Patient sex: M
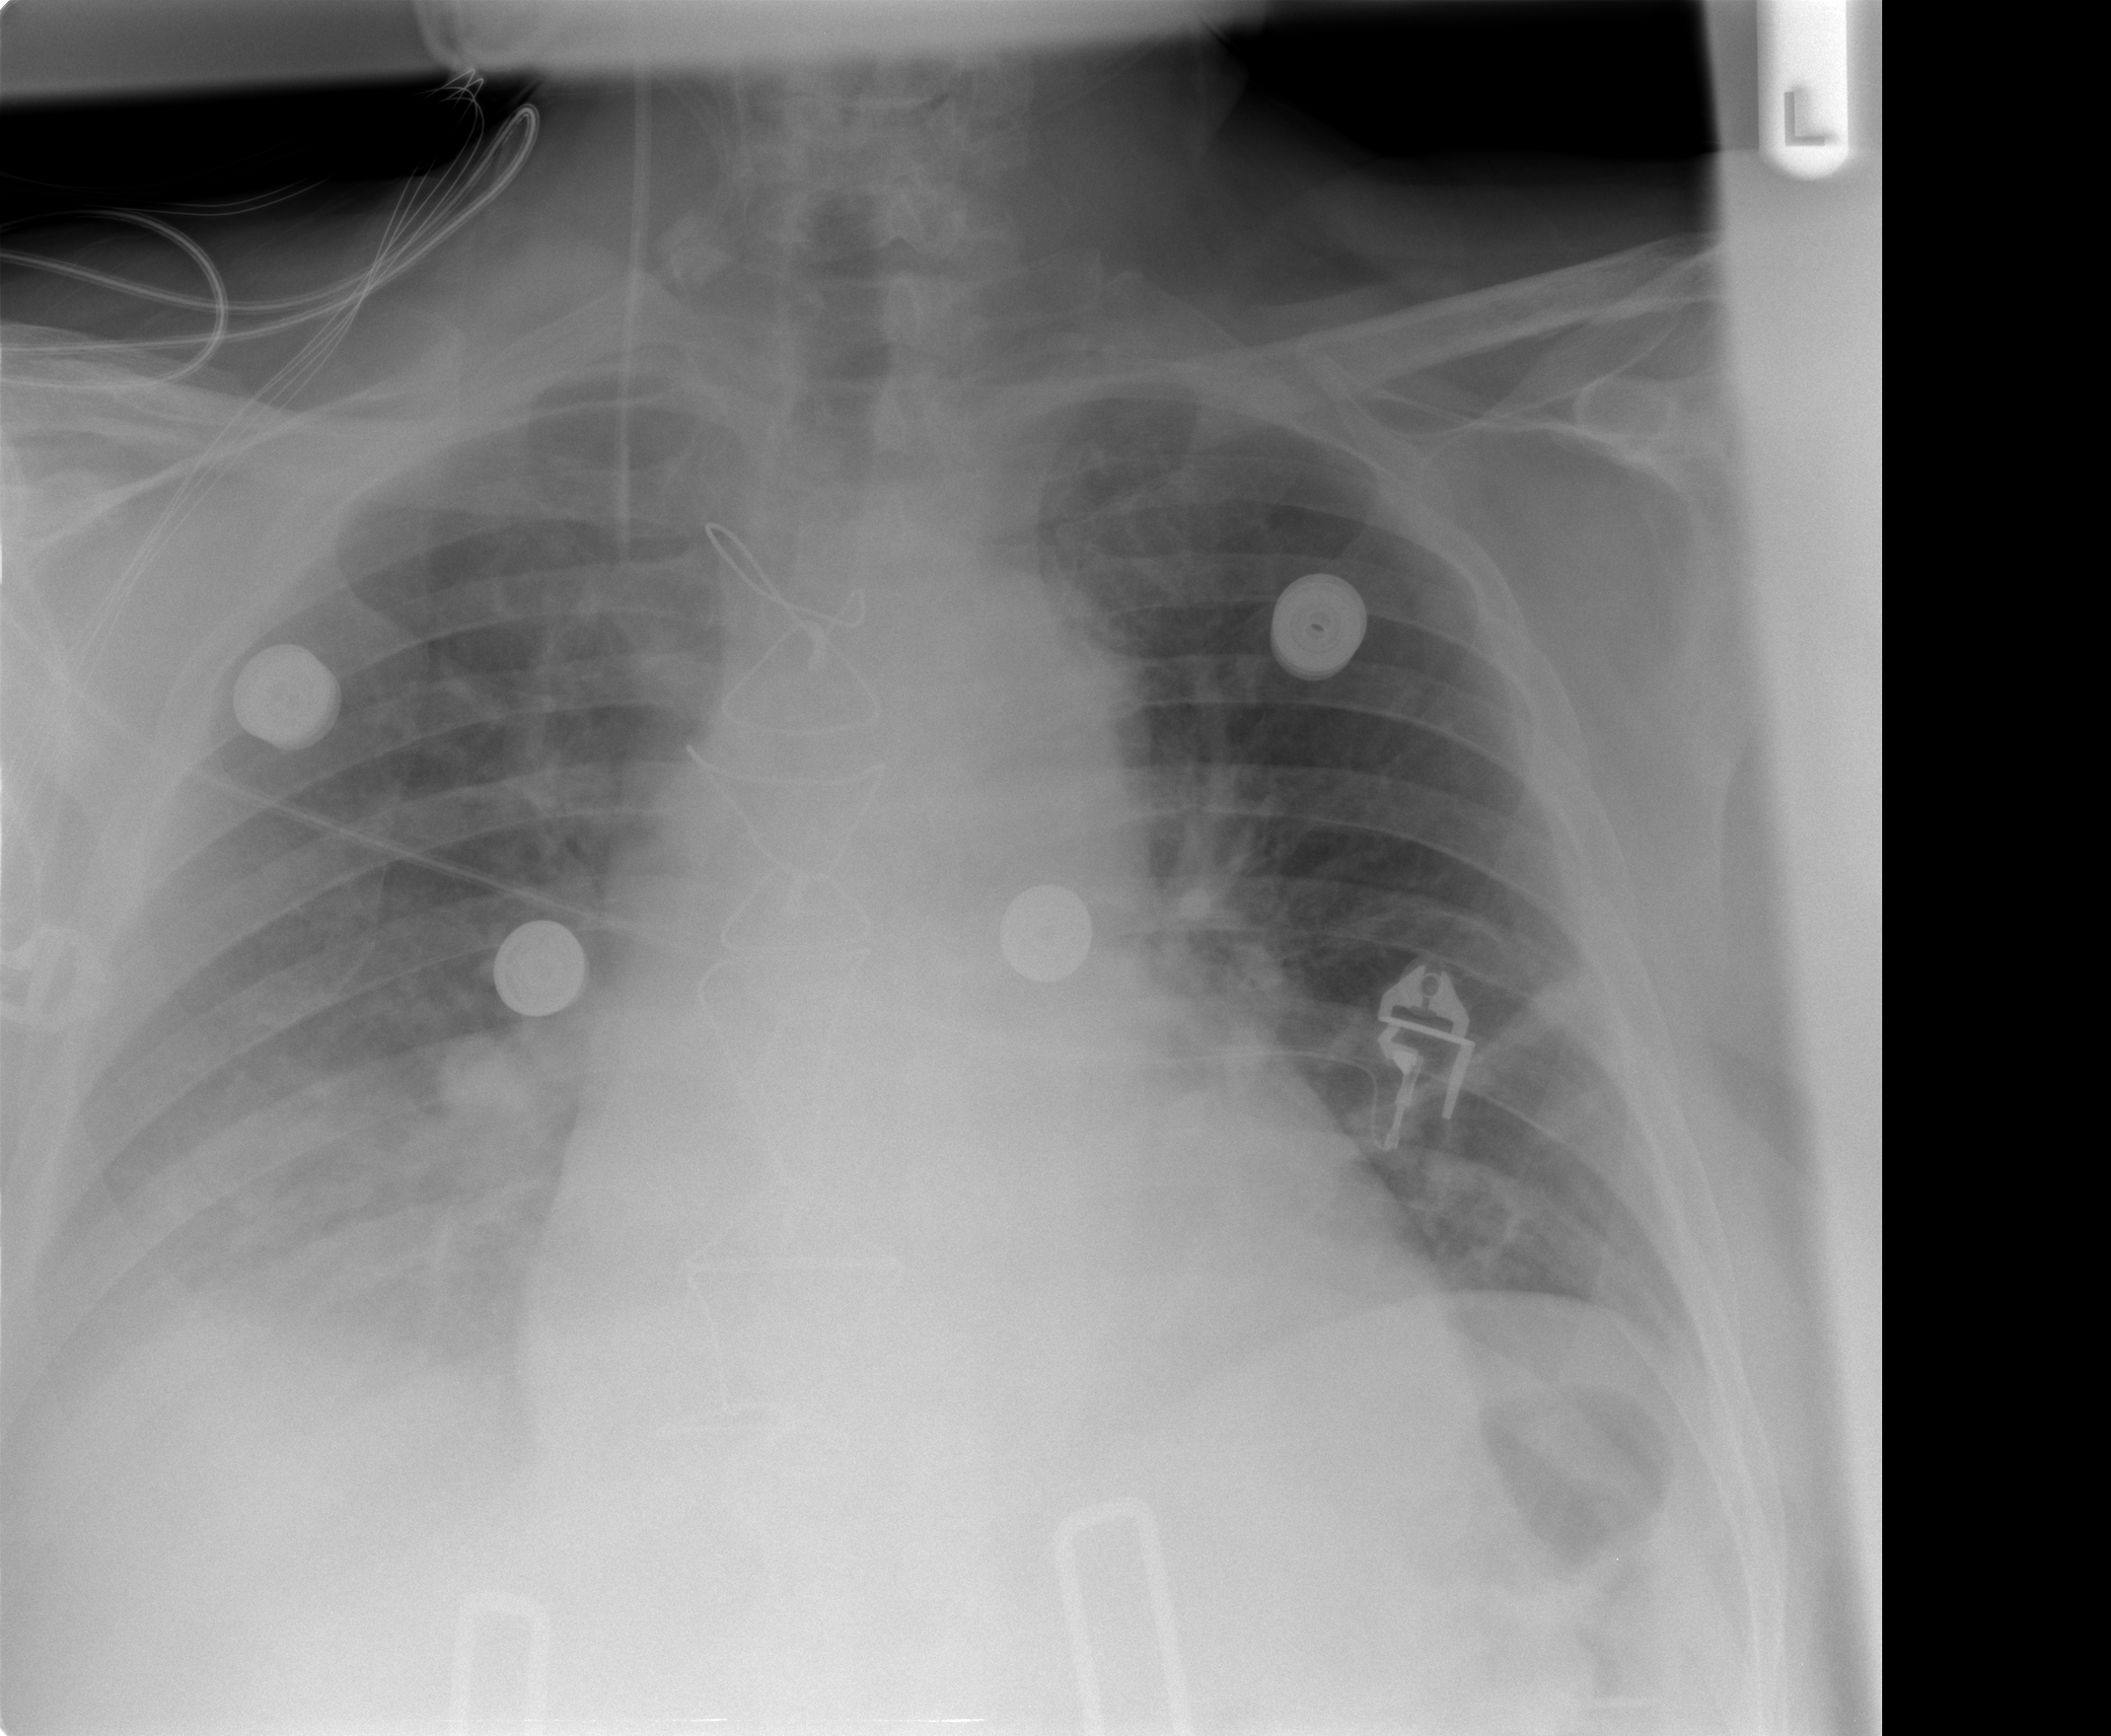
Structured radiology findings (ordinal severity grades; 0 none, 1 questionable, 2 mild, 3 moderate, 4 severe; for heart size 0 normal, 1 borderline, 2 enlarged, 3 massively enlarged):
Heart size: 2
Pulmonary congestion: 0
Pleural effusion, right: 0
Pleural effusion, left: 0
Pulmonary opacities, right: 1
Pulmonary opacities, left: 0
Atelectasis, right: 2
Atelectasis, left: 1